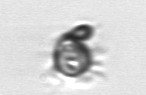
Label: Paratontonia_gracillima